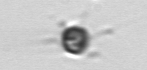
Label: flagellate